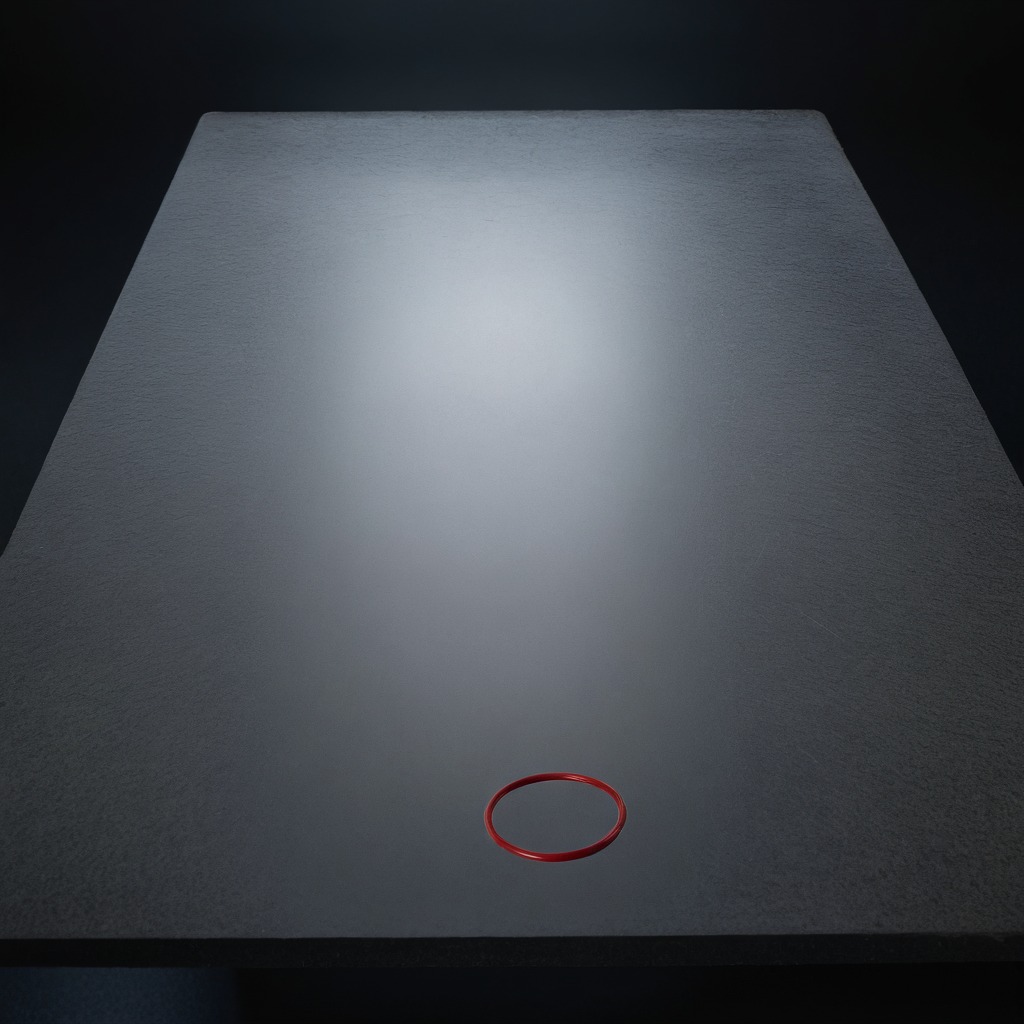
A rubber O-ring is lying on a clean granite table inside a workshop at night.